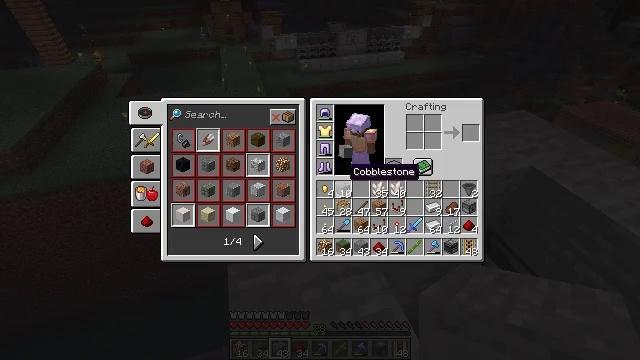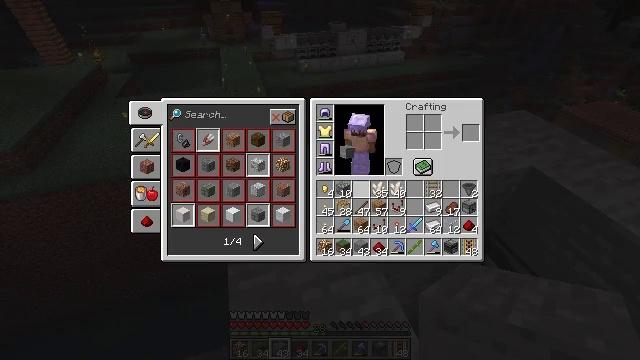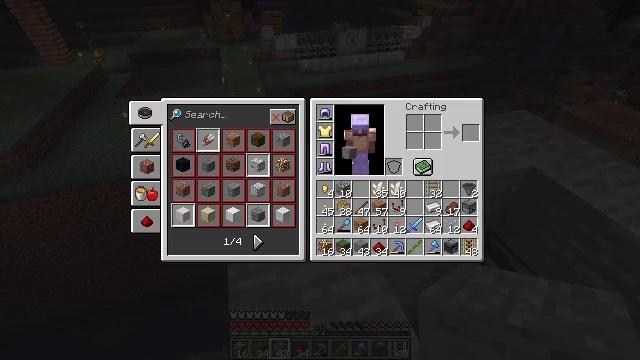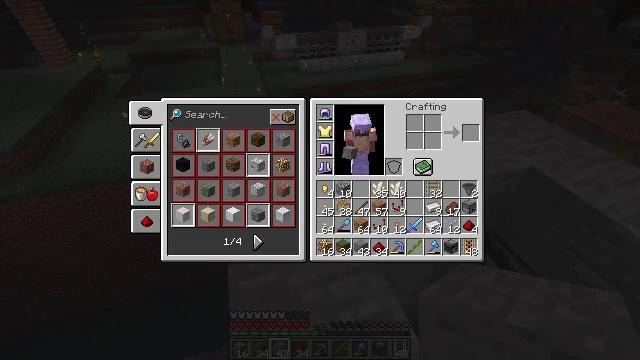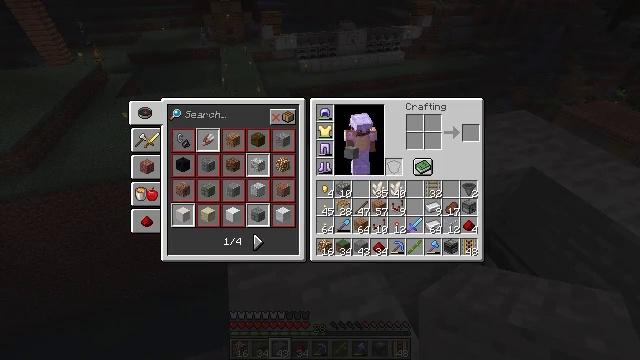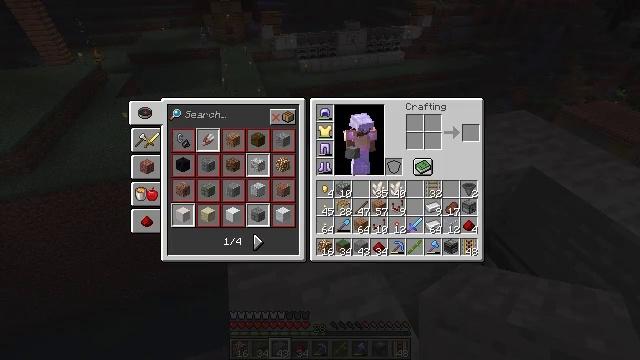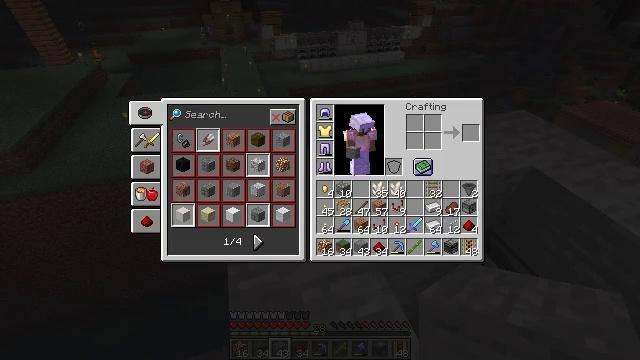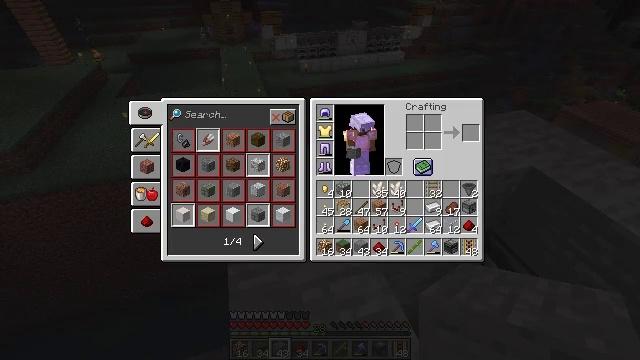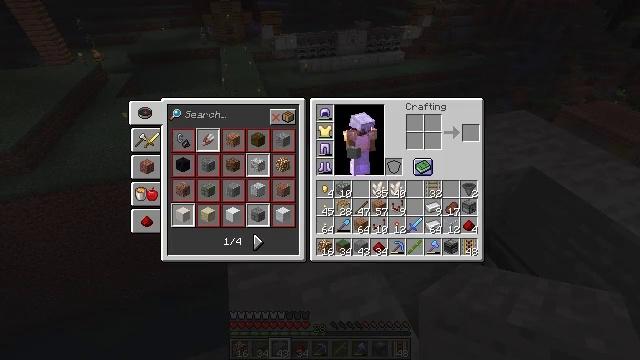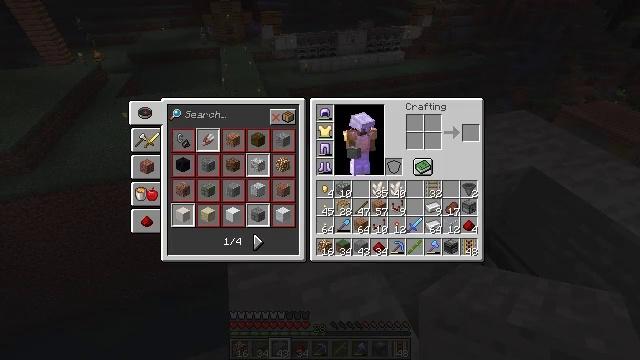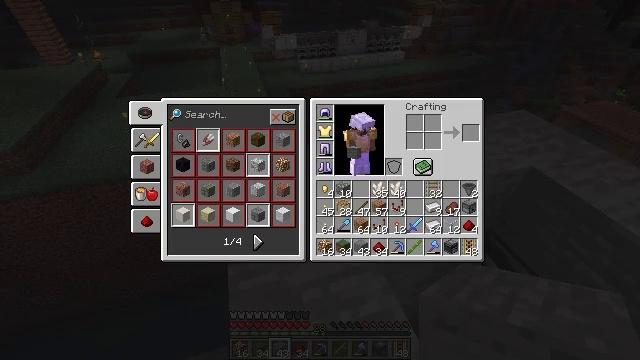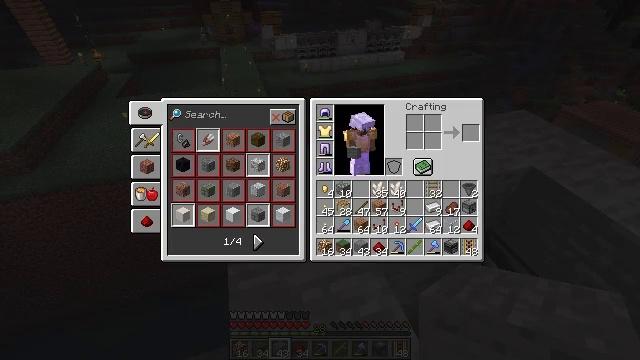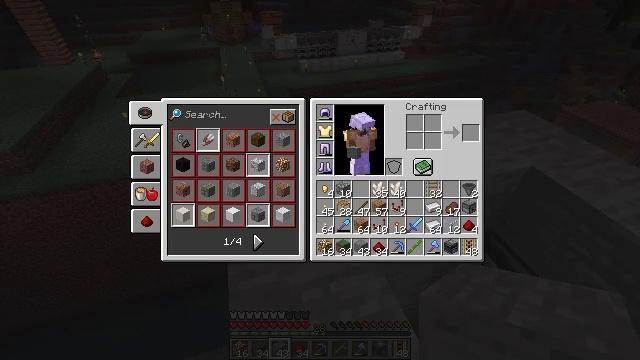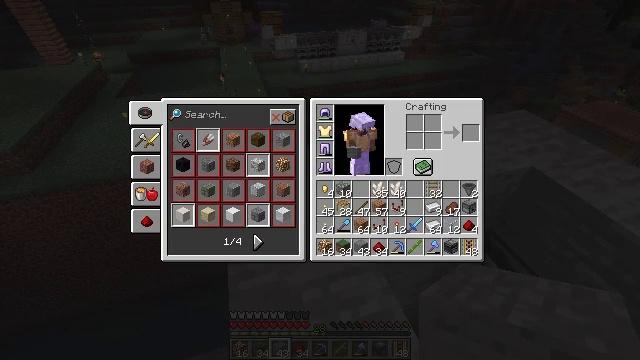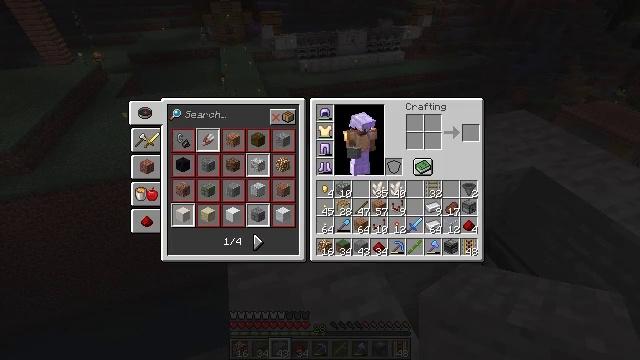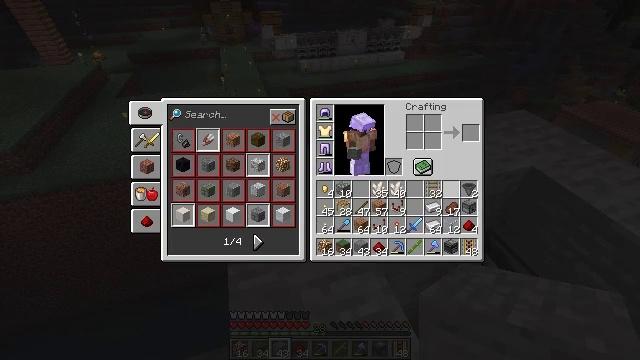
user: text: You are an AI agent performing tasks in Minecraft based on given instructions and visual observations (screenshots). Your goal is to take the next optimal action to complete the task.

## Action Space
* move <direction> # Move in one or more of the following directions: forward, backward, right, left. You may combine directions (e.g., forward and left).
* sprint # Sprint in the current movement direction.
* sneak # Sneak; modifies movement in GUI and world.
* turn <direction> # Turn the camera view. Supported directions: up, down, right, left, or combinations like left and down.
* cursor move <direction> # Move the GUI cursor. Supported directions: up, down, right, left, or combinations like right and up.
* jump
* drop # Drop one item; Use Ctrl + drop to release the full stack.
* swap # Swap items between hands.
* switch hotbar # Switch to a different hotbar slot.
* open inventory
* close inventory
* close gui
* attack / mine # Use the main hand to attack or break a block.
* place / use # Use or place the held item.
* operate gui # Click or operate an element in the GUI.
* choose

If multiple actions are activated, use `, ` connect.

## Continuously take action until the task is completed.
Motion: motion action
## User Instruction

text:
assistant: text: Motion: cursor move right
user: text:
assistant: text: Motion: cursor move right
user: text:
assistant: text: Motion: cursor move right
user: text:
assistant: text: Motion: cursor move right
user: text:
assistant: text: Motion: cursor move right
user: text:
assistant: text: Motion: no_op
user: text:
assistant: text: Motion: no_op
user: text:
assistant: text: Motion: cursor move right
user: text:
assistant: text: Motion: cursor move right
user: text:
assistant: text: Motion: no_op
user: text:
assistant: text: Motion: no_op
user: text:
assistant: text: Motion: no_op
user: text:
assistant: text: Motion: no_op
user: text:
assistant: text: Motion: cursor move right and down
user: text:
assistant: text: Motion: cursor move down
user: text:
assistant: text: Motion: no_op
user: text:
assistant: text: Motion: no_op
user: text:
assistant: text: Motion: no_op
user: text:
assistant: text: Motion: no_op
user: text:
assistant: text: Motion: no_op
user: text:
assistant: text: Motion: no_op
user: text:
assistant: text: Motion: no_op
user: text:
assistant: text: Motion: no_op
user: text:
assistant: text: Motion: no_op
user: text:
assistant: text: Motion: operate gui
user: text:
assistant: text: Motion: operate gui
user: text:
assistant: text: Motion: operate gui
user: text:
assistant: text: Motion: cursor move down
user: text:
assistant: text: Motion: cursor move left and down
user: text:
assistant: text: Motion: cursor move left and down